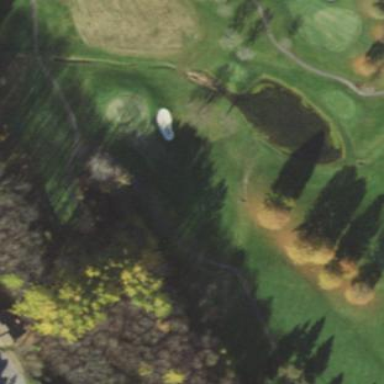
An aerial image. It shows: Golf fairway in the image.